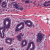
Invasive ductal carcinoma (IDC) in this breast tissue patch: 0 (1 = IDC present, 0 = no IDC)